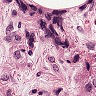
Metastatic tissue present: yes